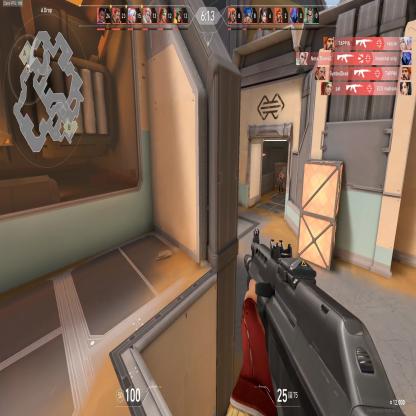
Label: enemy